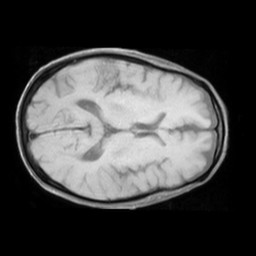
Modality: T1w
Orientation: axial
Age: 58
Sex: male
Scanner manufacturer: philips
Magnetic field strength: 1.5 T
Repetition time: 0.55 s
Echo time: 0.015 s